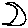
Label: moon